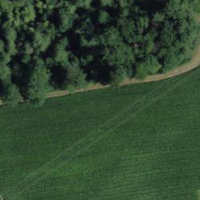
EUNIS habitat code: 23
Species observed at this site:
Corvus cornix
Corvus corax
Chiasmia clathrata